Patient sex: F
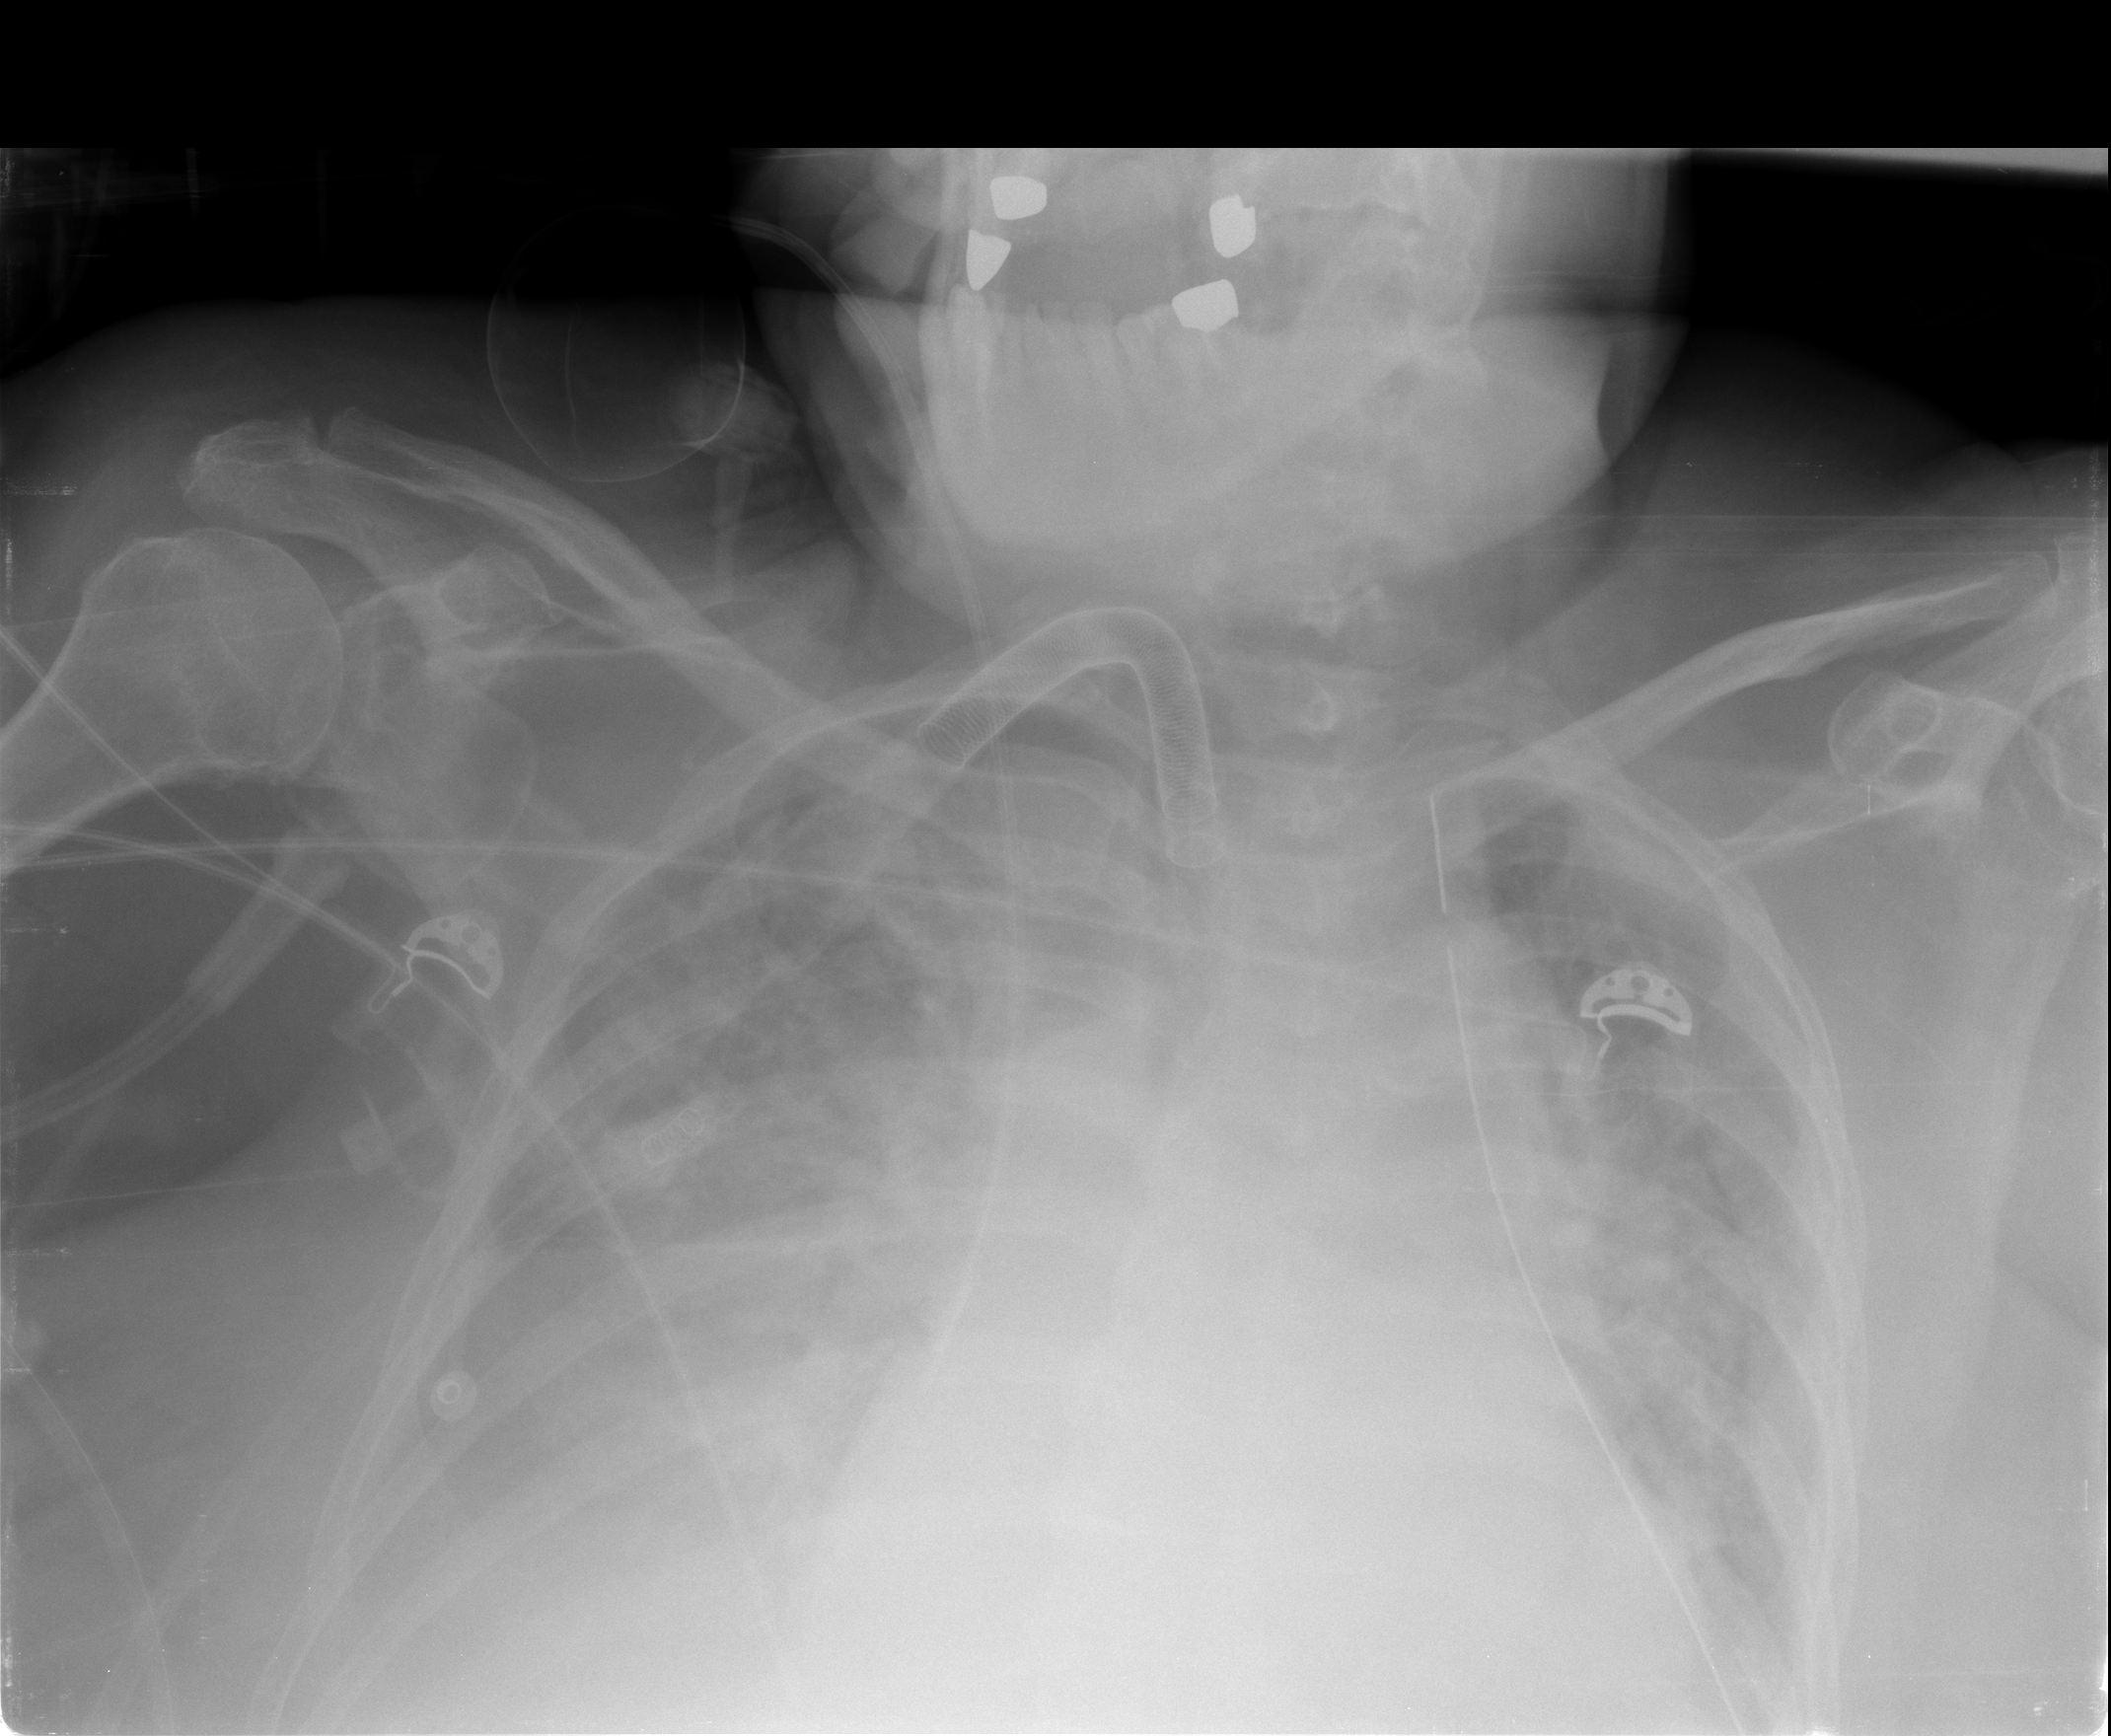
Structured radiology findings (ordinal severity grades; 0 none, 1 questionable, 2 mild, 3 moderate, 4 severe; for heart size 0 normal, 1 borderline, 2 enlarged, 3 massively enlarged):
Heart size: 2
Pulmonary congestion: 2
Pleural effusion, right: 3
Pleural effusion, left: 1
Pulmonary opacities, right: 3
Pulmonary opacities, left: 2
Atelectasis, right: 3
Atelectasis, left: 2